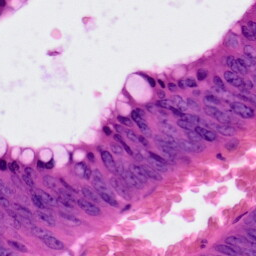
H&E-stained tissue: Colon